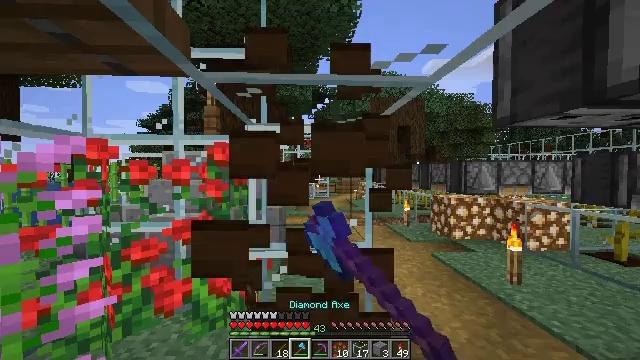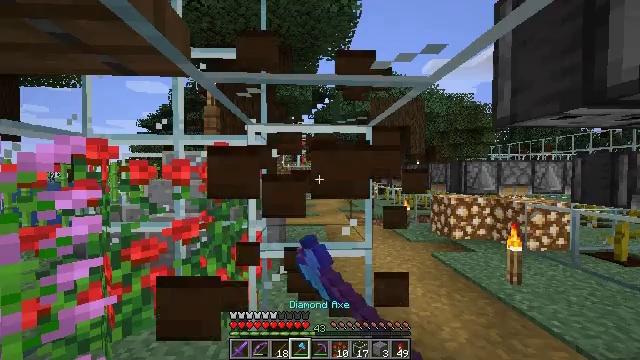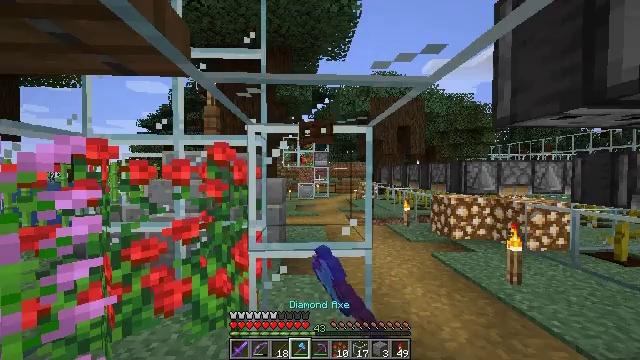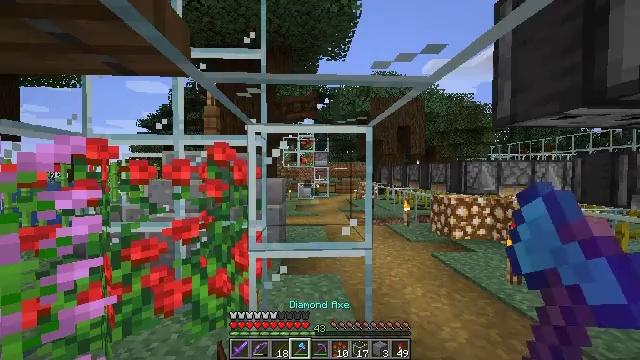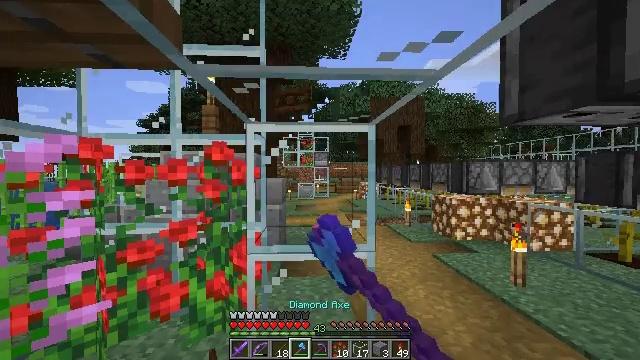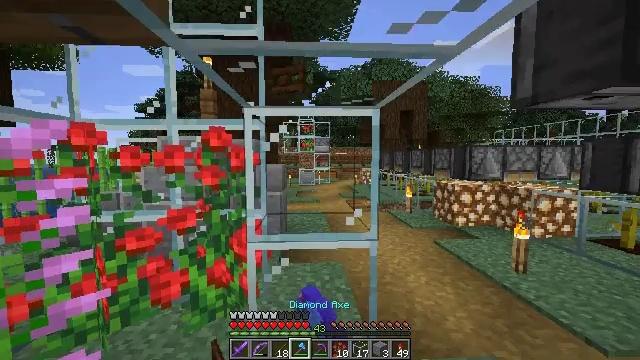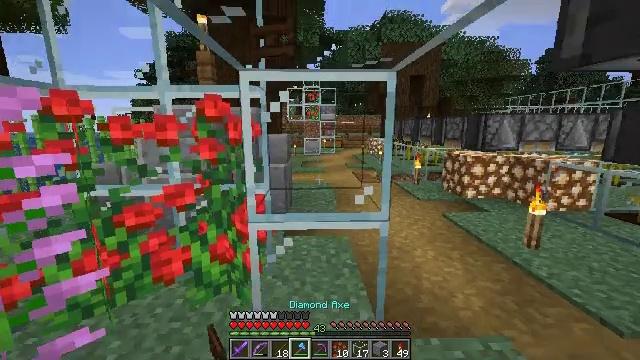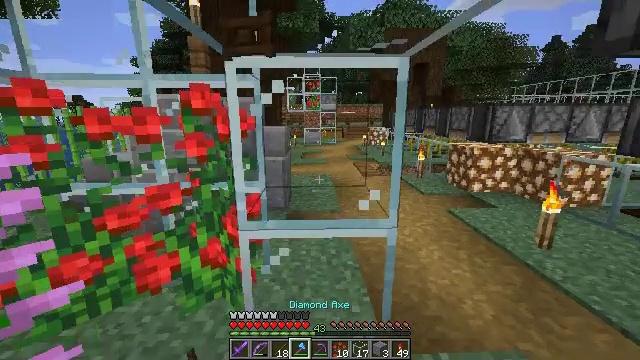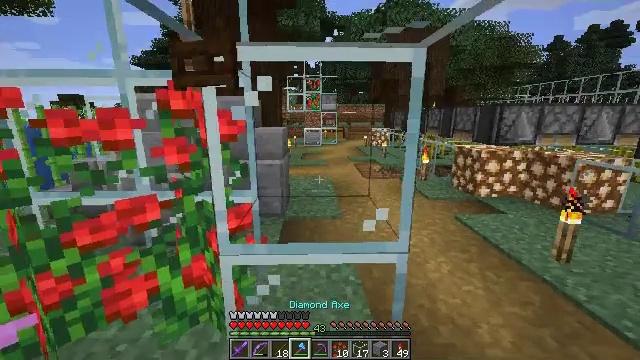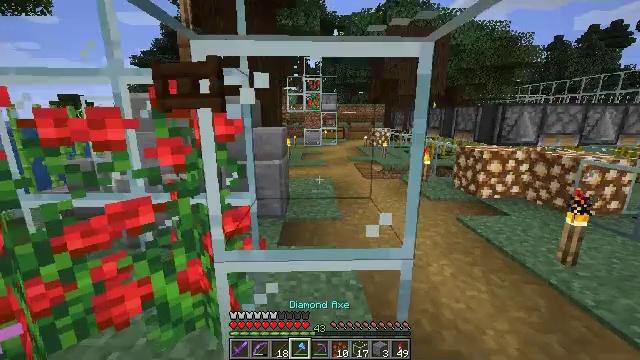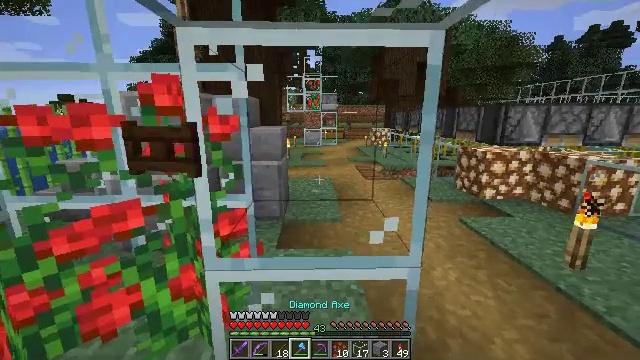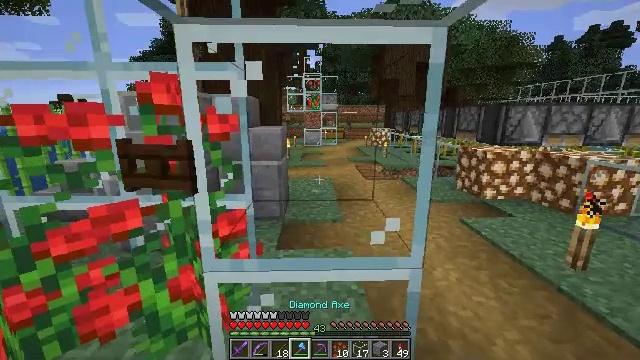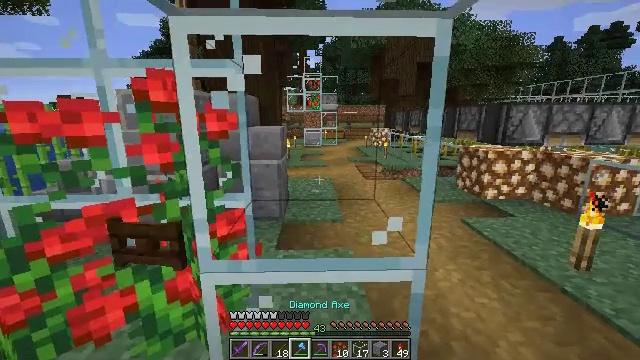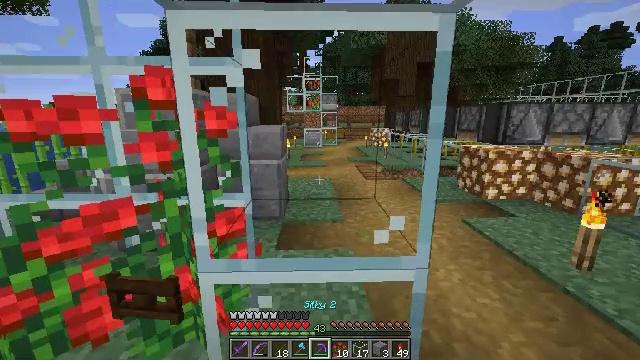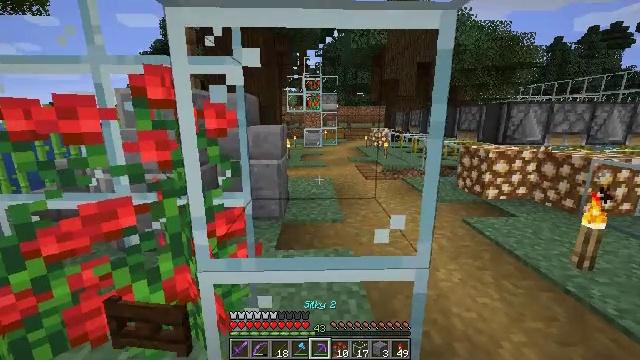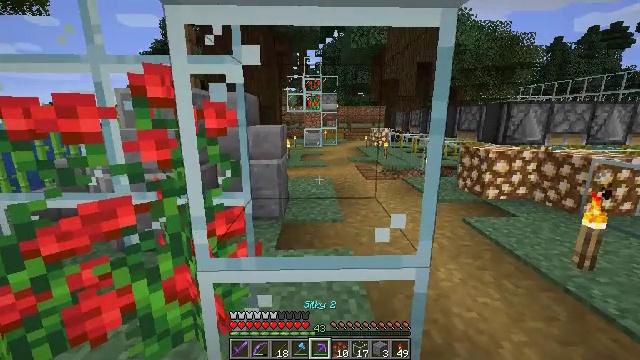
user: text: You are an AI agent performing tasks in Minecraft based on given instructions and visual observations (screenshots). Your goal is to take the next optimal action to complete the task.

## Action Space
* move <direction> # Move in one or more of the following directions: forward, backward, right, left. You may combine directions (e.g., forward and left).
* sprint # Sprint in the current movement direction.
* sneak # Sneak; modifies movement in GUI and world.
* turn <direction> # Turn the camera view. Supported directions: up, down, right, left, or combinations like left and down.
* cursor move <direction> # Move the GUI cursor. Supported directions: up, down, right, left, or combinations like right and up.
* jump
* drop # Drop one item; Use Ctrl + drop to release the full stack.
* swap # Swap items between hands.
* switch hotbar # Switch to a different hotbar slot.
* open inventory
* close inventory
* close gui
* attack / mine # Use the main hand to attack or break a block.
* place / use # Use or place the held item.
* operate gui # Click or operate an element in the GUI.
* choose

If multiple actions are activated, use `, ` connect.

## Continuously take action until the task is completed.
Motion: motion action
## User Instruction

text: Remove the glass to use the space.
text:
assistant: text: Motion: attack / mine
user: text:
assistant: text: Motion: attack / mine
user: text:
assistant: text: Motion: attack / mine
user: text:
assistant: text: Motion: move forward
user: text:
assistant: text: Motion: move forward, turn down
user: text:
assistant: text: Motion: move forward, turn left and down
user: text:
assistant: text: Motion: move forward, turn down
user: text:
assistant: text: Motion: move forward
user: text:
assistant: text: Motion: no_op
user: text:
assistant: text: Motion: no_op
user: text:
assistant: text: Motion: no_op
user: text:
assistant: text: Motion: no_op
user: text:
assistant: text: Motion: no_op
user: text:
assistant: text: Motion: no_op
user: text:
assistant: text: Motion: no_op
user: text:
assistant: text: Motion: no_op
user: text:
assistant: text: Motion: no_op
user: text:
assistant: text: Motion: no_op
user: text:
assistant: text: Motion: no_op
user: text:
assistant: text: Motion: no_op
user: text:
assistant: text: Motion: no_op
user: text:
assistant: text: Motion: no_op
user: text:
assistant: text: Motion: no_op
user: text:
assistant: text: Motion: no_op
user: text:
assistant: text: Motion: no_op
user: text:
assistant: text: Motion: no_op
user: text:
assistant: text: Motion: no_op
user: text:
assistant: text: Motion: no_op
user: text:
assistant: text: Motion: no_op
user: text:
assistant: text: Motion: no_op